Question: I have a fixed header implemented in my CSS but for some reason, it's overlaying the browser's scroll bar. I'm not sure why it's doing this but it seems like everything else I change doesn't help. Any idea?

- <URL>
> '''
<header class="clearfix">
test
</header>
<div id="wrapper">
<div id="content">
Content
</div><!-- end #content -->
</div><!-- end #wrapper -->
<div id="footer">
<center>footer</center>
</div>
'''
> '''
<style type="text/css">
* {
margin:0;
padding:0;
}
html, body {
height:100%;
overflow:auto;
background:#2f3742;
color: #B8C2CB;
}
#wrapper {
min-height:100%;
width:600px;
margin: -30px auto;
background:#47535e;
border: 1px solid #3D4857;
border-bottom: 0;
}
* html #wrapper {
height:100%;
}
#content {
margin-top: 100px;
padding: 5px;
}
header {
height: 70px;
padding: 22px 25px;
background: #18232f;
text-align: center;
position: absolute !important;
width: 100%;
z-index: 1;
top:0;
left:0;
}
#footer {
height:30px;
width:600px;
margin: 25px auto 0;
background:#2F3742;
border: 1px solid #3D4857;
border-top: 1px solid #2F3A4A;
}
</style>
'''
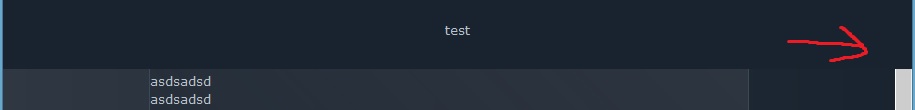
Answer: the scrollbar is on your body, so add a margin-top to your body and your scrollbar (along with the rest of the top of your content will reappear).
'''
body {
margin-top:110px;
}
'''
<URL>
Note that other problems arise after this fix is made. There are a bunch of little tweaks that might be useful to make in your CSS, and I've added a bunch of comments that should help a little in the JSFiddle. Also, making a static header bar is a very common technique in the web design world, so there are a lot of great blog posts about it. I would do some snooping to see how other people have done it.
This is a great one to start with: <URL>
## How I do it:
- <URL>